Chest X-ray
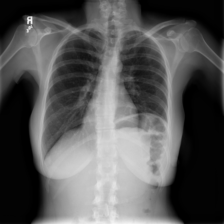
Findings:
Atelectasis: negative
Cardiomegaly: negative
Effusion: negative
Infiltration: negative
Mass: negative
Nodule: negative
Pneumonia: negative
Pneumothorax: negative
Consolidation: negative
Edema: negative
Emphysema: negative
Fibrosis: negative
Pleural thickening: negative
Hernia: negative